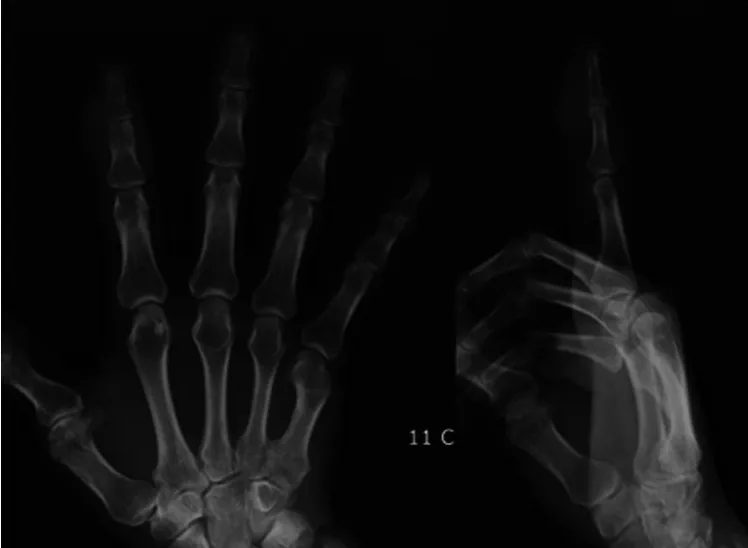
Preoperative x-ray of the right index finger depicting soft tissue swelling at the distal interphalangeal joint.
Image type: radiology (x_ray)